Field crop: tomato
Growth stage: 1
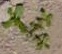
Species: portulaca